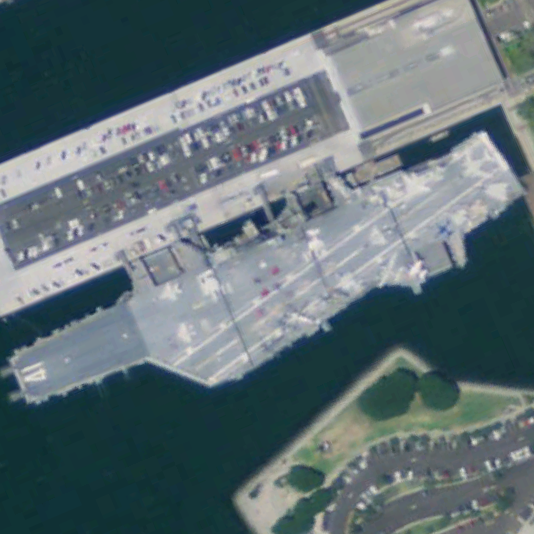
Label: aircraft_carrier